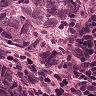
Metastatic tissue present: yes